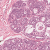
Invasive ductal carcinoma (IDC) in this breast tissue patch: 0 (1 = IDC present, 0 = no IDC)